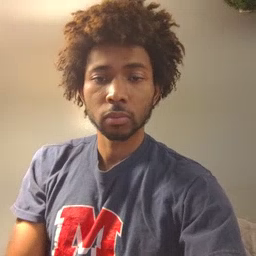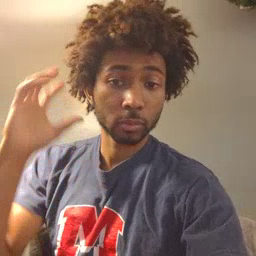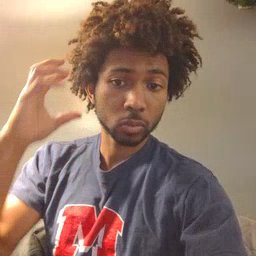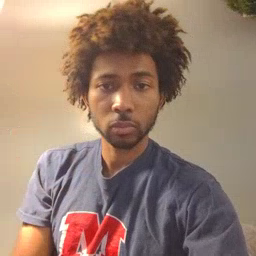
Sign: radio